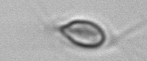
Label: Chrysochromulina